Question: I've got a UICollectionView of cells with labels on them, and I would like to be able to reorder them by dragging and dropping.
The cells are sized with estimatedItemSize because I want them to be all different sizes, depending on the size of the text in the cell. I can get that to appear fine. However once I use the cells seem to resort to a default size.
Resetting the collectionView's flow layout straight after the move doesn't fix it either.
In
'''
let layout: UICollectionViewFlowLayout = UICollectionViewFlowLayout()
layout.estimatedItemSize = CGSize(width: 100, height: 100)
collectionView.collectionViewLayout = layout
'''
The that reorders the text
'''
func handlePan(sender: UIPanGestureRecognizer) {
let locationPoint = sender.locationInView(collectionView)
if sender.state == UIGestureRecognizerState.Began {
if let indexPath = collectionView.indexPathForItemAtPoint(locationPoint)? {
if let cell = collectionView.cellForItemAtIndexPath(indexPath) {
UIGraphicsBeginImageContext(cell.bounds.size)
cell.layer.renderInContext(UIGraphicsGetCurrentContext())
let cellImage = UIGraphicsGetImageFromCurrentImageContext()
UIGraphicsEndImageContext()
movingCellImage = UIImageView(image: cellImage)
movingCellImage.center = locationPoint
movingCellImage.transform = CGAffineTransformMakeScale(2, 2)
collectionView.addSubview(movingCellImage)
cell.alpha = 0
movingCellOriginalIndexPath = indexPath
}
}
} else if sender.state == UIGestureRecognizerState.Changed {
movingCellImage.center = locationPoint
} else if sender.state == UIGestureRecognizerState.Ended {
if let indexPath = collectionView.indexPathForItemAtPoint(locationPoint)? {
let cell = collectionView.cellForItemAtIndexPath(movingCellOriginalIndexPath)
collectionView.moveItemAtIndexPath(movingCellOriginalIndexPath, toIndexPath: indexPath)
cell?.alpha = 1
}
movingCellImage.removeFromSuperview()
}
}
'''

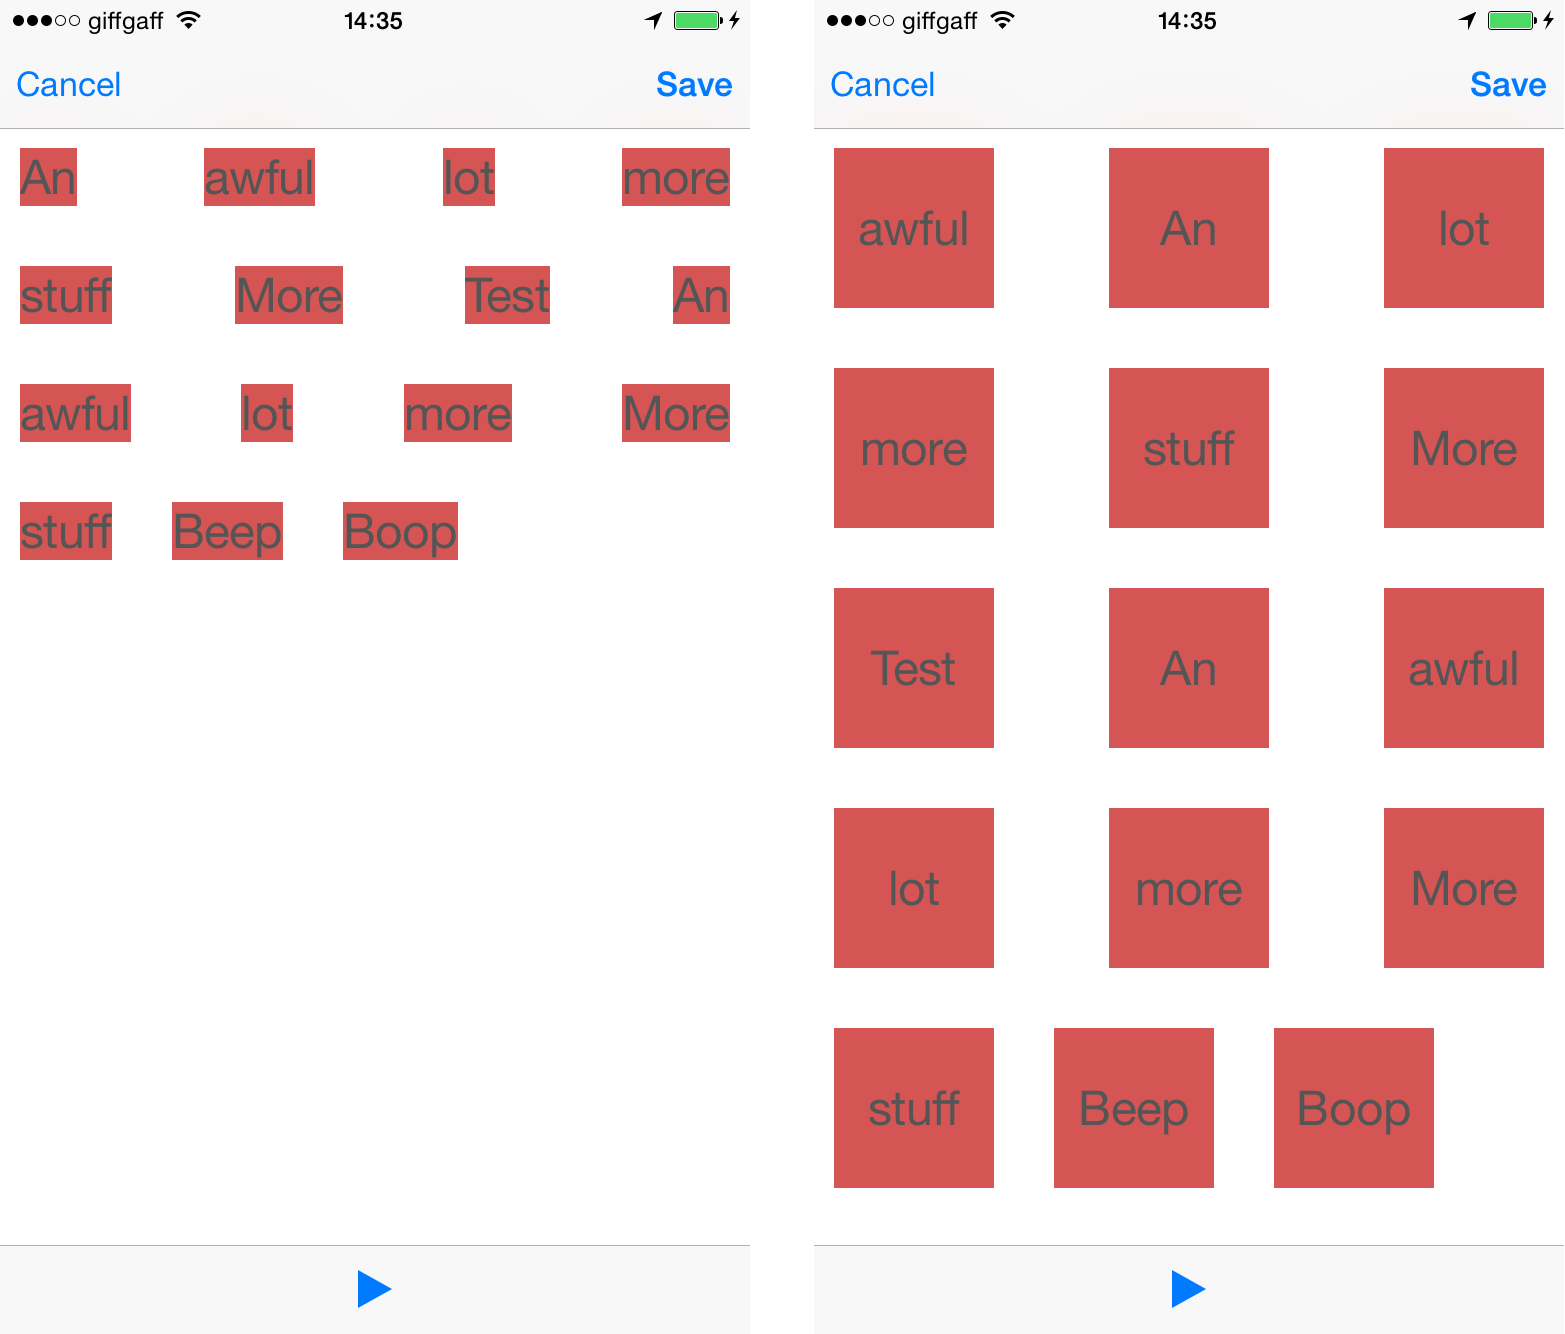
Answer: Reloading with animation seems to solve the issue.
previous layout remains for a moment... You may need to create a custom 'UICollectionViewLayout' instead of using 'estimatedSize'.
'''
if let indexPath = collectionView.indexPathForItemAtPoint(locationPoint)? {
let cell = collectionView.cellForItemAtIndexPath(movingCellOriginalIndexPath)
collectionView.moveItemAtIndexPath(movingCellOriginalIndexPath, toIndexPath: indexPath)
cell?.alpha = 1
collectionView.reloadSections(NSIndexSet(index: 0)) // not reloadData
}
'''
As you point out, the key is '-collectionView:layout:sizeForItemAtIndexPath:'.
- 'estimatedSize''UICollectionViewFlowLayout'-
like this:
'''
func collectionView(collectionView: UICollectionView, layout collectionViewLayout: UICollectionViewLayout, sizeForItemAtIndexPath indexPath: NSIndexPath) -> CGSize {
let str = data[indexPath.item] // string to show in label
// calculate size. you can use -boundingRectWithSize: as well
var txtsize = (str as NSString).sizeWithAttributes([ NSFontAttributeName : UIFont.systemFontOfSize(16)]) // specify label's font
txtsize.width += 10 // add margin if necessary
txtsize.height = 100 // calculated text height or any value you want
return txtsize
}
'''